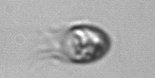
Label: Balanion